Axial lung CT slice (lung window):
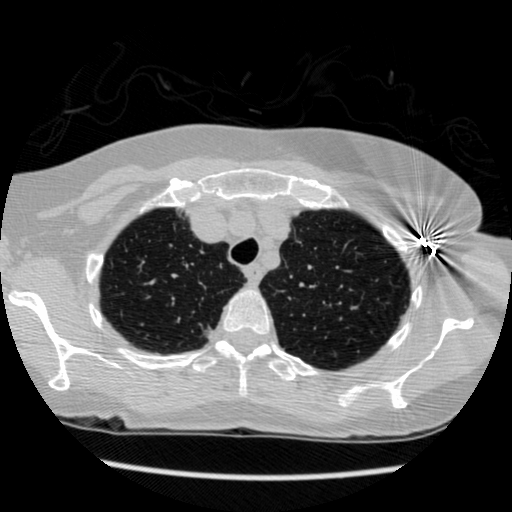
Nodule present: no